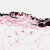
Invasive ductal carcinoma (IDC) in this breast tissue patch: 0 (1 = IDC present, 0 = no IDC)